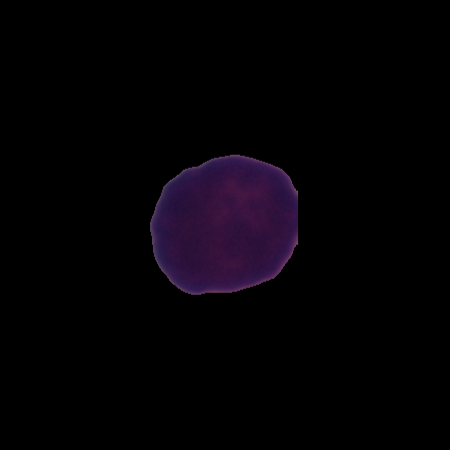
Label: healthy